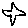
Label: star